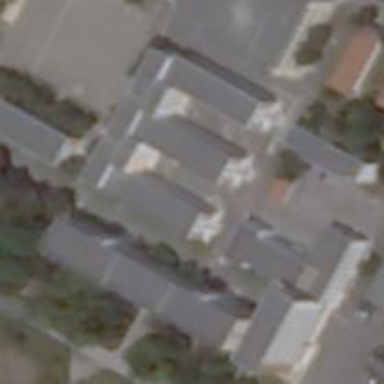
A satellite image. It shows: Dormitory building.